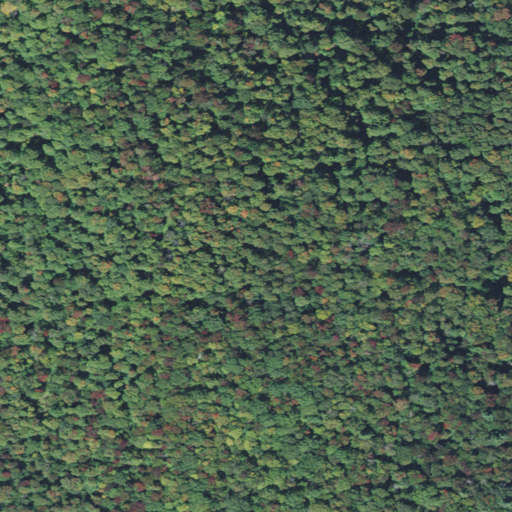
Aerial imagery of mountain in Vermont named Metcalf Hill containing only deciduous forest